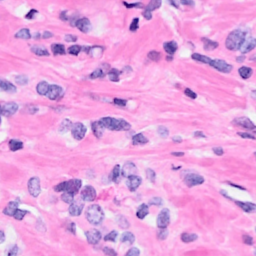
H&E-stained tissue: Breast